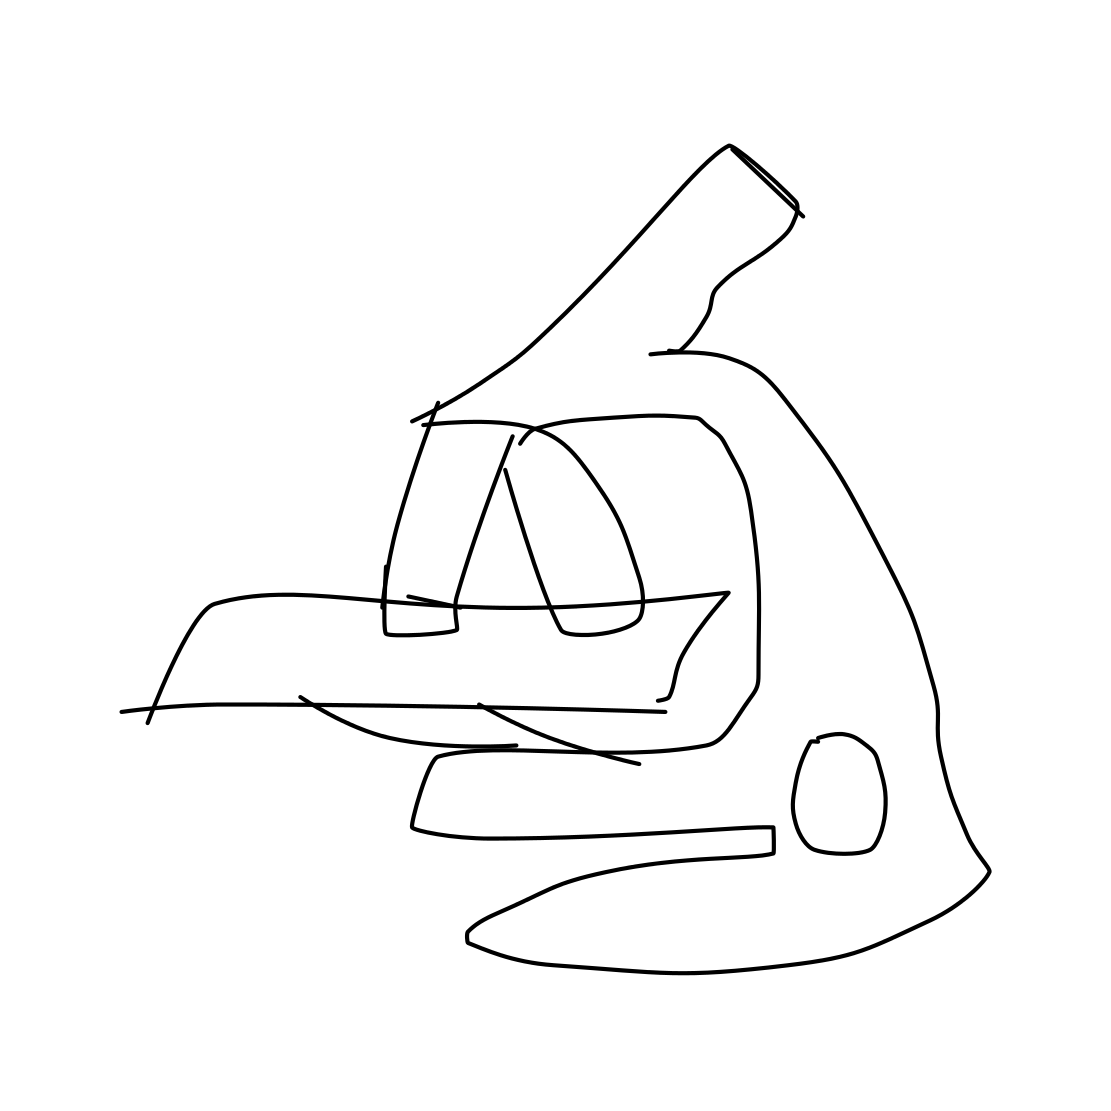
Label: microscope